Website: bh-photo
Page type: newsletter-management
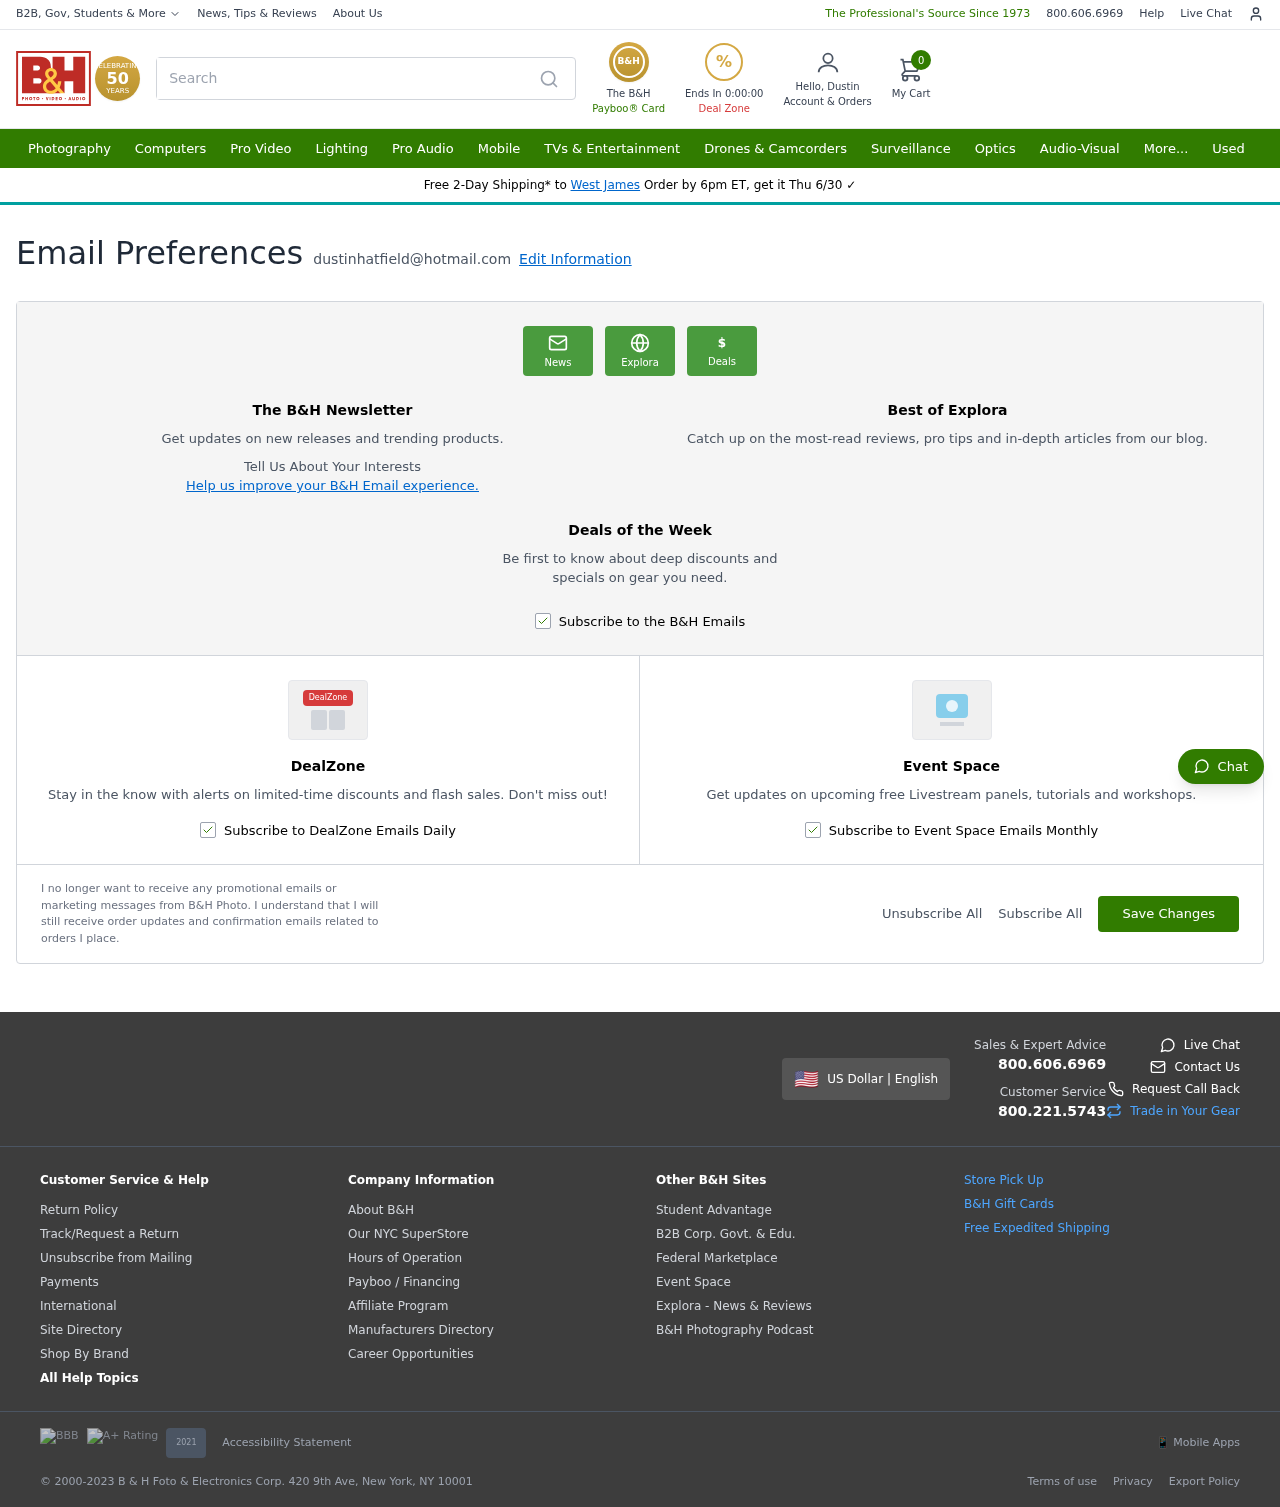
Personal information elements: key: PII_CITY
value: West James
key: PII_EMAIL
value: dustinhatfield@hotmail.com
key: PII_FIRSTNAME
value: Dustin
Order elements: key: ORDER_DEAL_END
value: Ends In 0:00:00
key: ORDER_NUM_ITEMS
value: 0
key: ORDER_DELIVERY_DATE
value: Thu 6/30
Search elements: key: HEADER_SEARCH
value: Search